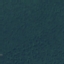
Label: Forest